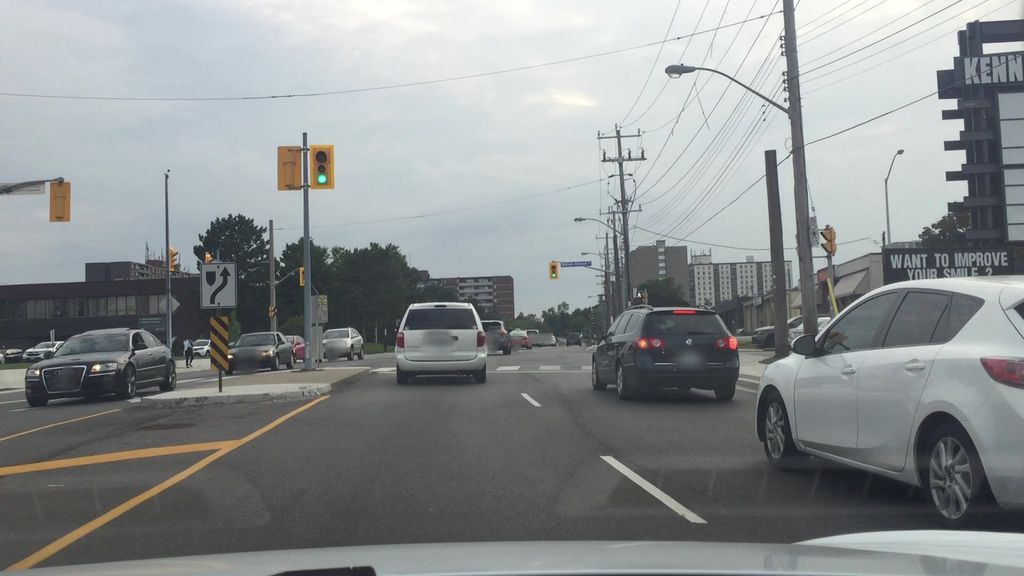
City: toronto